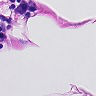
Metastatic tissue present: no